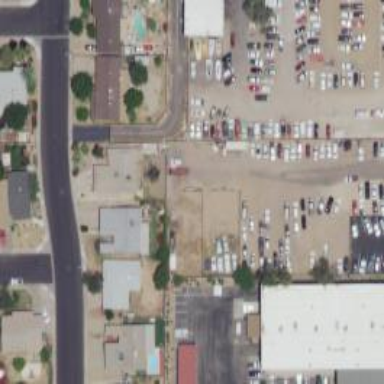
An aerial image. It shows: Alley classified as service road.